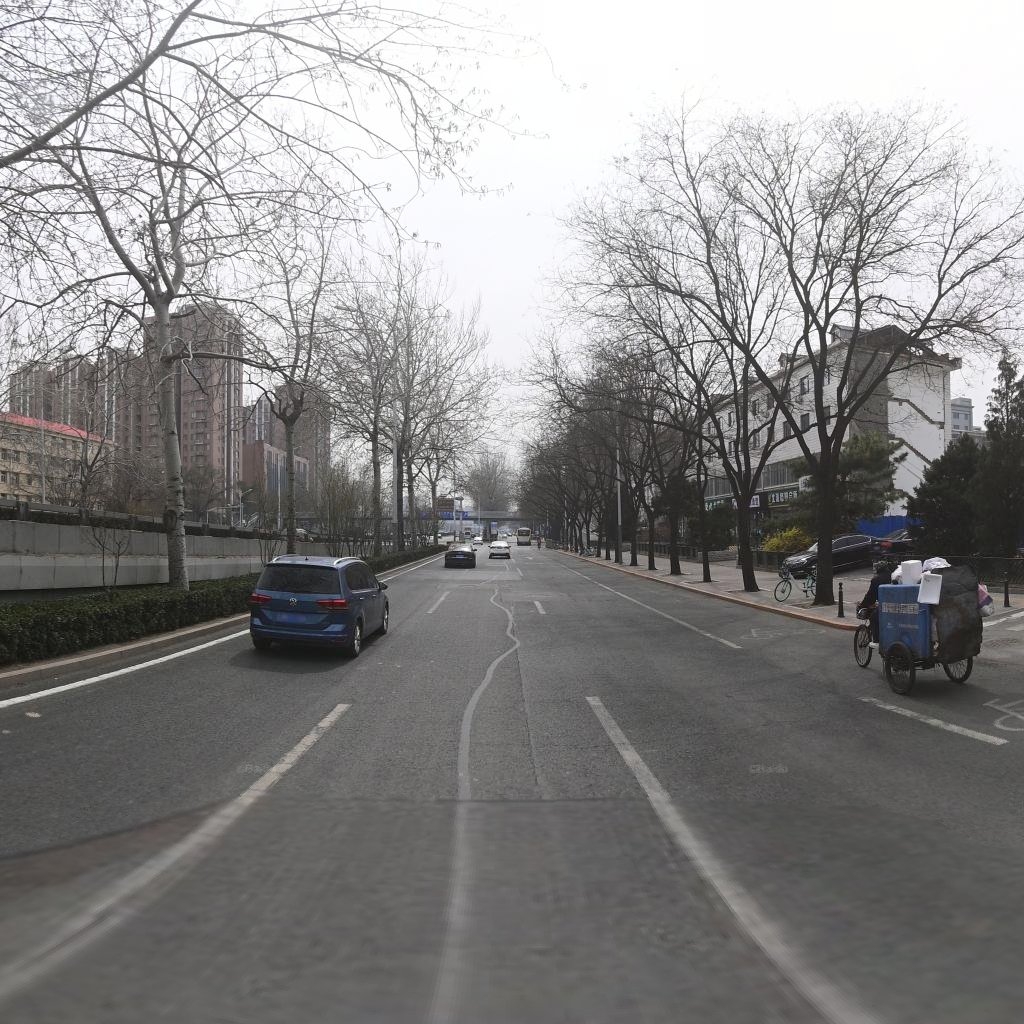
Region: Haidian
Road damage annotations: longitudinal patch, longitudinal crack